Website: home-depot
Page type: review-order
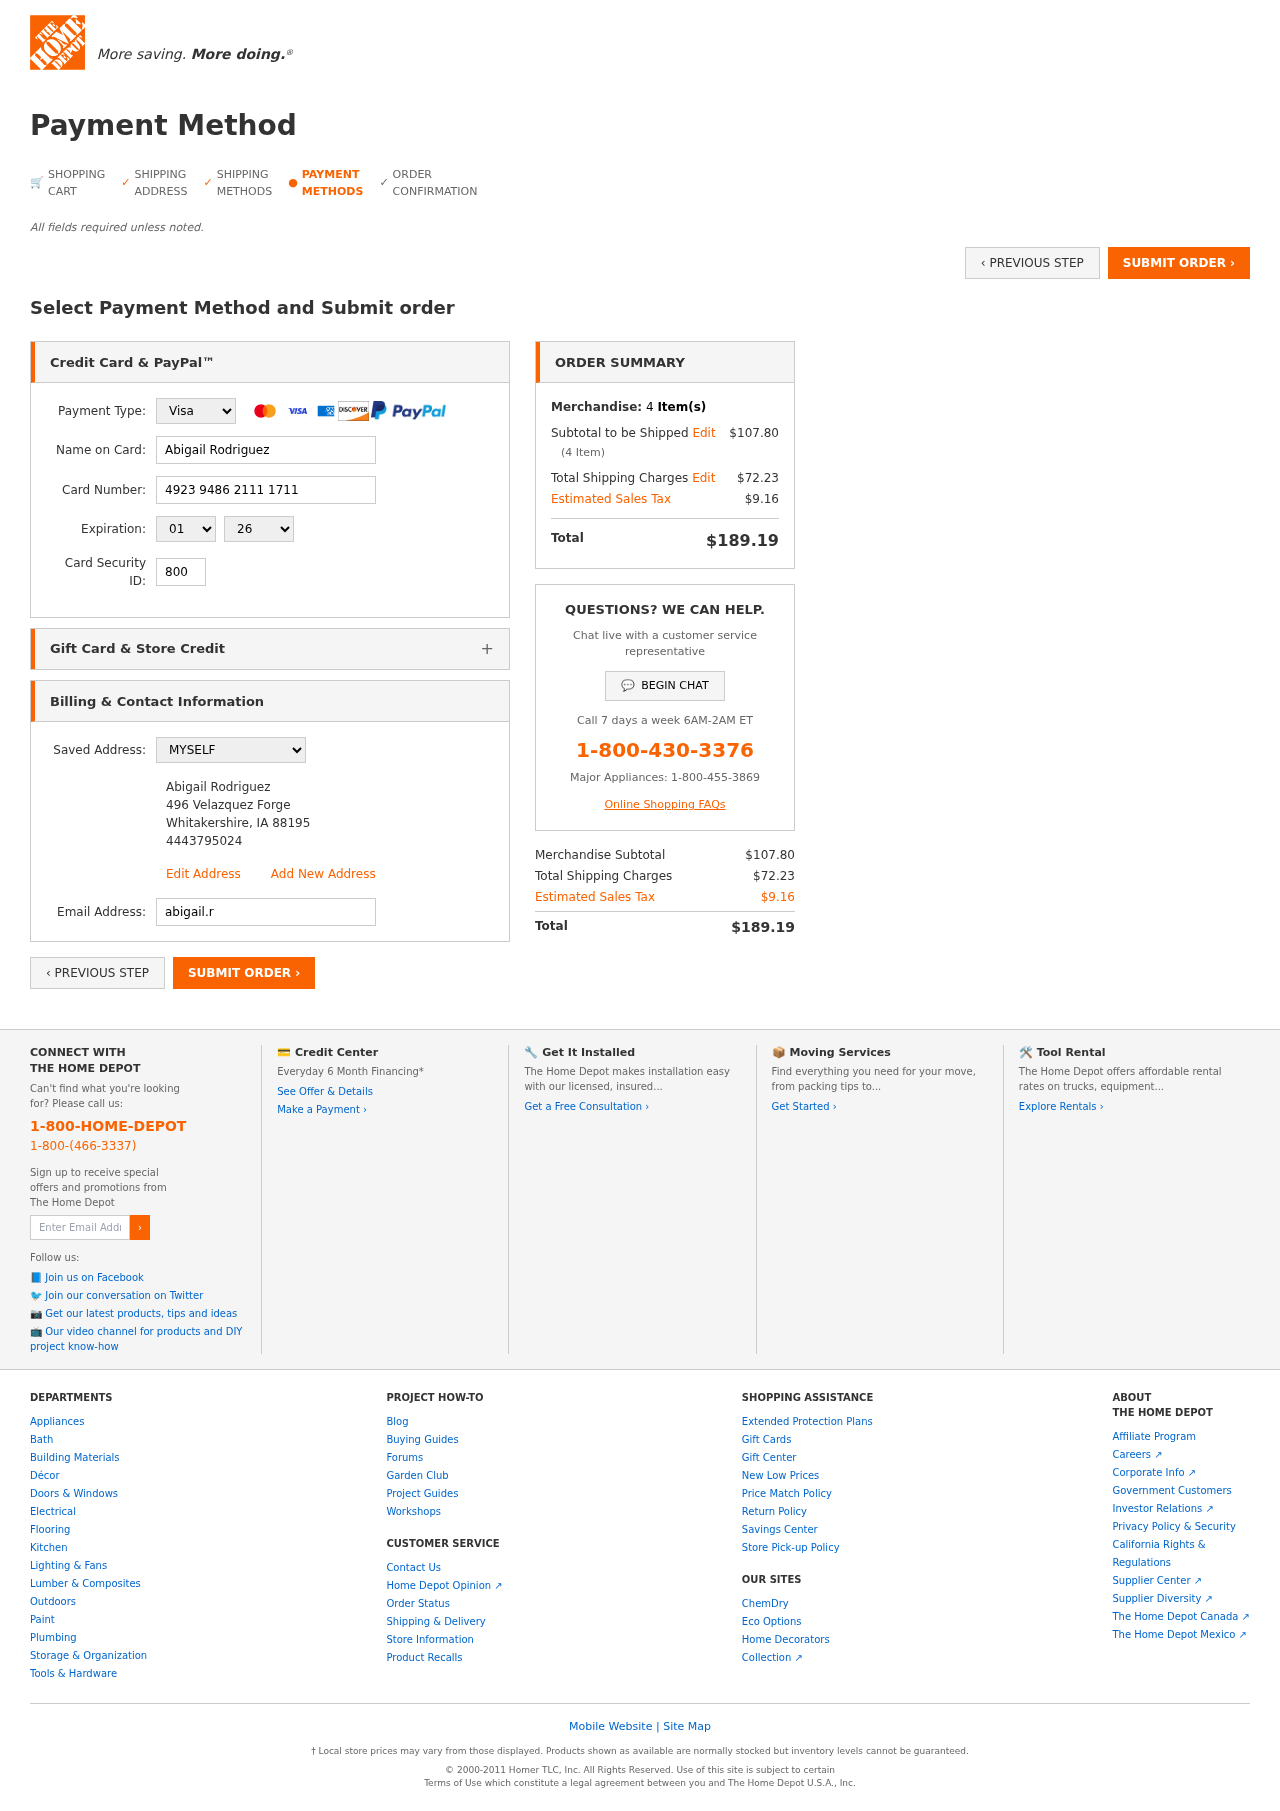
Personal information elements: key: PII_CARD_CVV
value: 800
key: PII_CARD_EXPIRY_MONTH
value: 01
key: PII_CARD_EXPIRY_YEAR
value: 26
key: PII_CARD_NUMBER
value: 4923 9486 2111 1711
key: PII_CARD_TYPE
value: Visa
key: PII_EMAIL
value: abigail.rodriguez@yahoo.com
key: PII_FULLNAME
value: Abigail Rodriguez
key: PII_FULLNAME2
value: Abigail Rodriguez
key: PII_STREET
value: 496 Velazquez Forge
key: PII_CITY2
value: Whitakershire
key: PII_STATE_ABBR2
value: IA
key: PII_POSTCODE
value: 88195
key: PII_POSTCODE_FULL
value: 88195
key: PII_POSTCODE_NUMERIC
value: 88195
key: PII_PHONE2
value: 4443795024
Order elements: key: ORDER_NUM_ITEMS
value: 4
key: ORDER_SUBTOTAL
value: $107.80
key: ORDER_NUM_ITEMS2
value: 4
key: ORDER_SHIPPING_COST
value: $72.23
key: ORDER_TAX
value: $9.16
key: ORDER_TOTAL
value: $189.19
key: ORDER_SUBTOTAL2
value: $107.80
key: ORDER_SHIPPING_COST2
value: $72.23
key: ORDER_TAX2
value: $9.16
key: ORDER_TOTAL2
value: $189.19